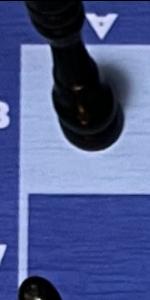
Label: Empty